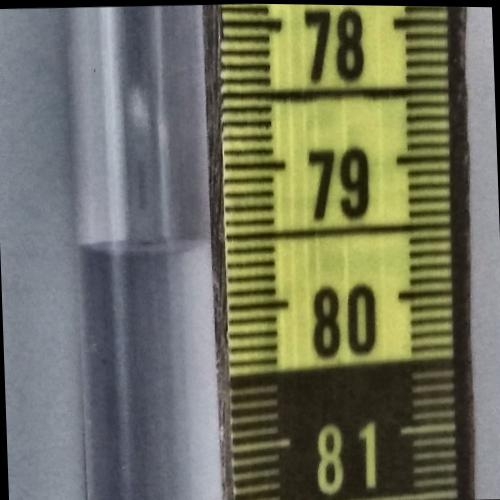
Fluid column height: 79.5 cm